Field crop: tomato
Growth stage: 2
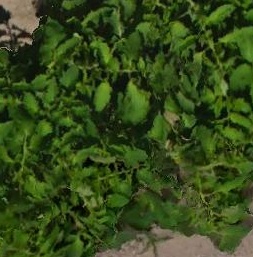
Species: tomato